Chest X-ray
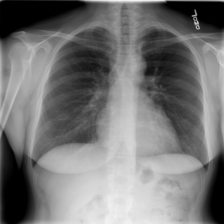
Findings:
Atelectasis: negative
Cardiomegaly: negative
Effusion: negative
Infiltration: negative
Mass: negative
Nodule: negative
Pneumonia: negative
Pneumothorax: negative
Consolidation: negative
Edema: negative
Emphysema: negative
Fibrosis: negative
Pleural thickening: negative
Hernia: negative